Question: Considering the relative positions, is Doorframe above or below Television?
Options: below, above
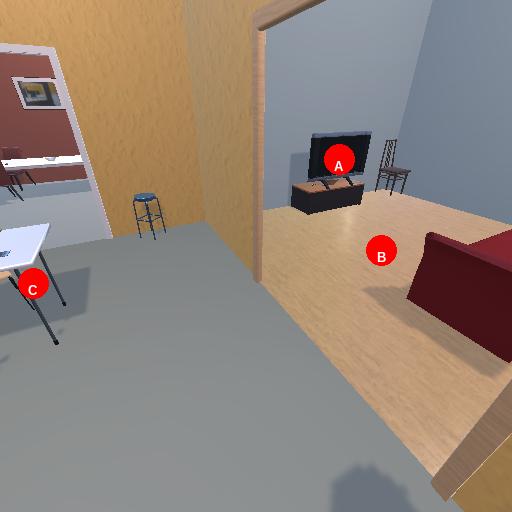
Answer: below